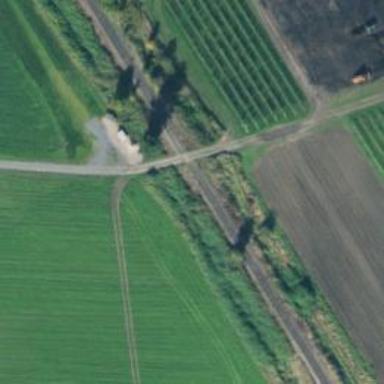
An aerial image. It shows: Level crossing where the road comes to stop.